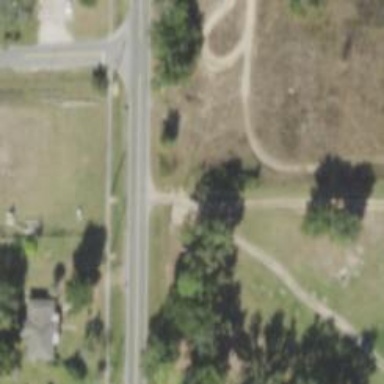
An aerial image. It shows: Tertiary road with sidewalk on the left.